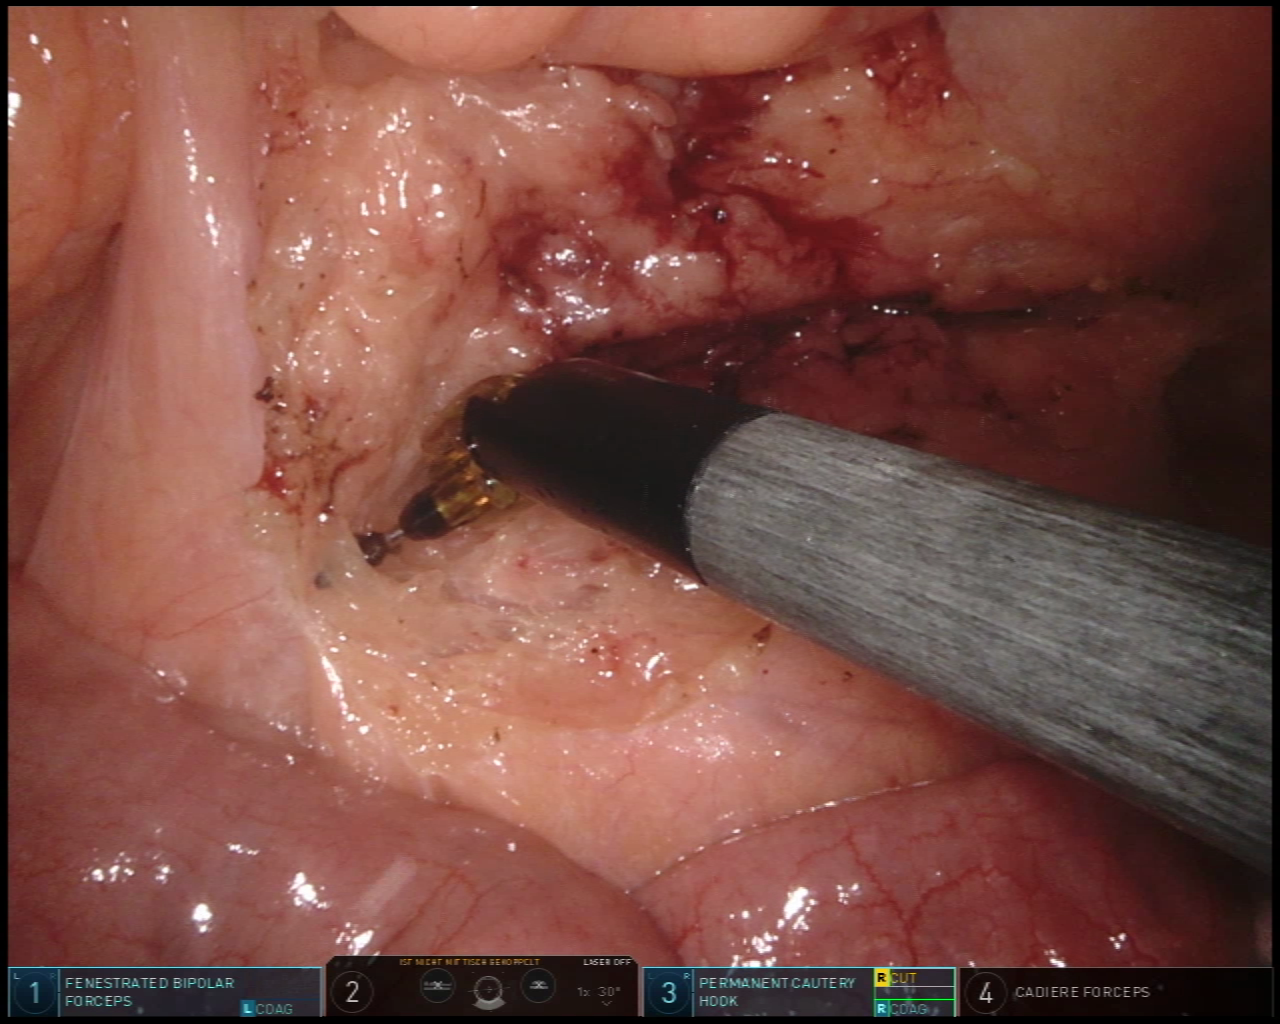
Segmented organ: small_intestine
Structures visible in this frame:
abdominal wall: yes
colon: no
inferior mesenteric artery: no
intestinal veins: no
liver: no
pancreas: no
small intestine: yes
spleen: no
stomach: no
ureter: no
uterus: no
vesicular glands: no